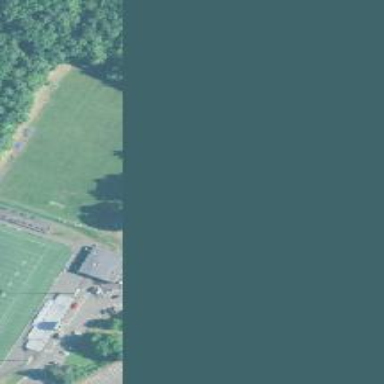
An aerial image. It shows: Soccer pitch for leisureland activities.